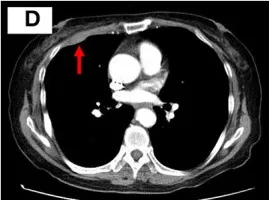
After. Low-dose decitabine combined with camrelizumab therapy in these 3 cases. Tumor lesions are indicated by red arrows.
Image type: radiology (ct)